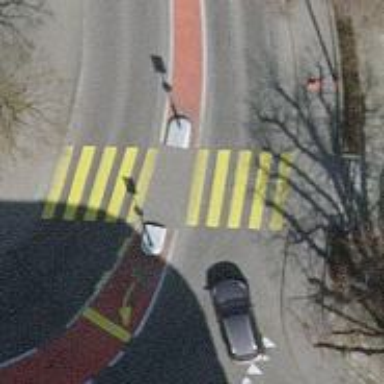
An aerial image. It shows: Uncontrolled crossing with pedestrian island.